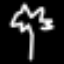
Label: palm tree